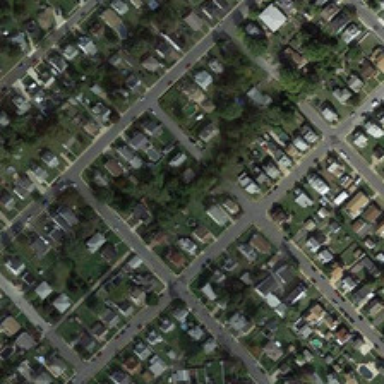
Many buildings and green trees are in a dense residential area .